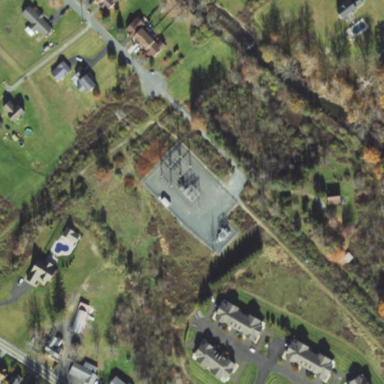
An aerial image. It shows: Outdoor distribution power substation.